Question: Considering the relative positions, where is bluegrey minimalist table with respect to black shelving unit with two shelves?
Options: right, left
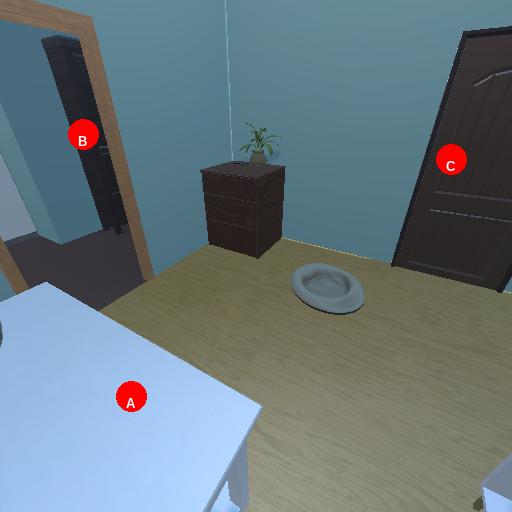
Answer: right